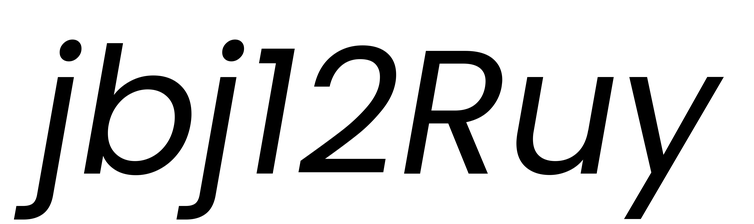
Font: Poppins-Italic